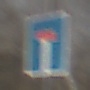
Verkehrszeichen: Sackgasse
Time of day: MorningAfternoon
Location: Outdoor (Nature)
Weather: Clear
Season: Winter
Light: Natural